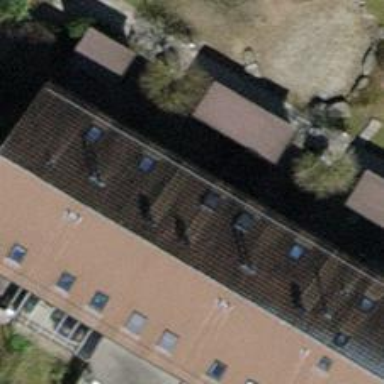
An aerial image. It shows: Residential building with pitched roof.